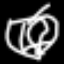
Label: octagon